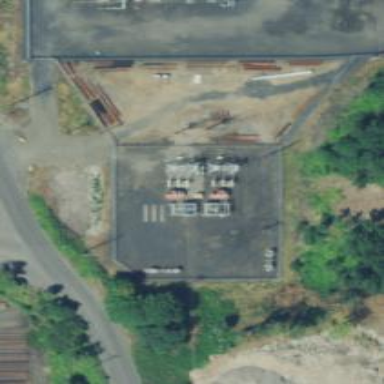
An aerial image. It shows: Fence surrounds minor distribution substation.